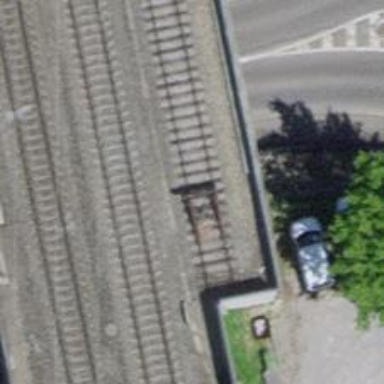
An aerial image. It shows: Railway buffer stop.